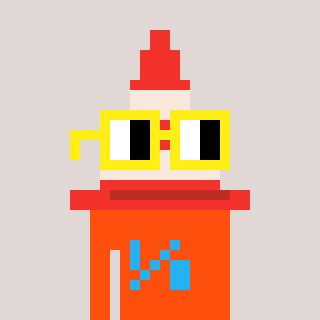
a pixel art character with square yellow glasses, a cone-shaped head and a orange-colored body on a warm background